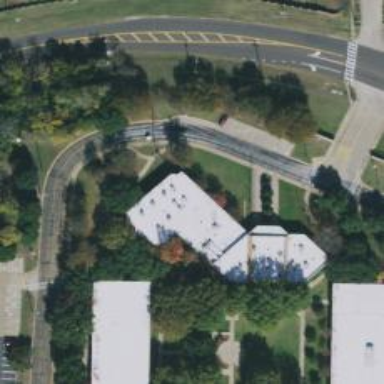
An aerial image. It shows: Flat-roofed university building.